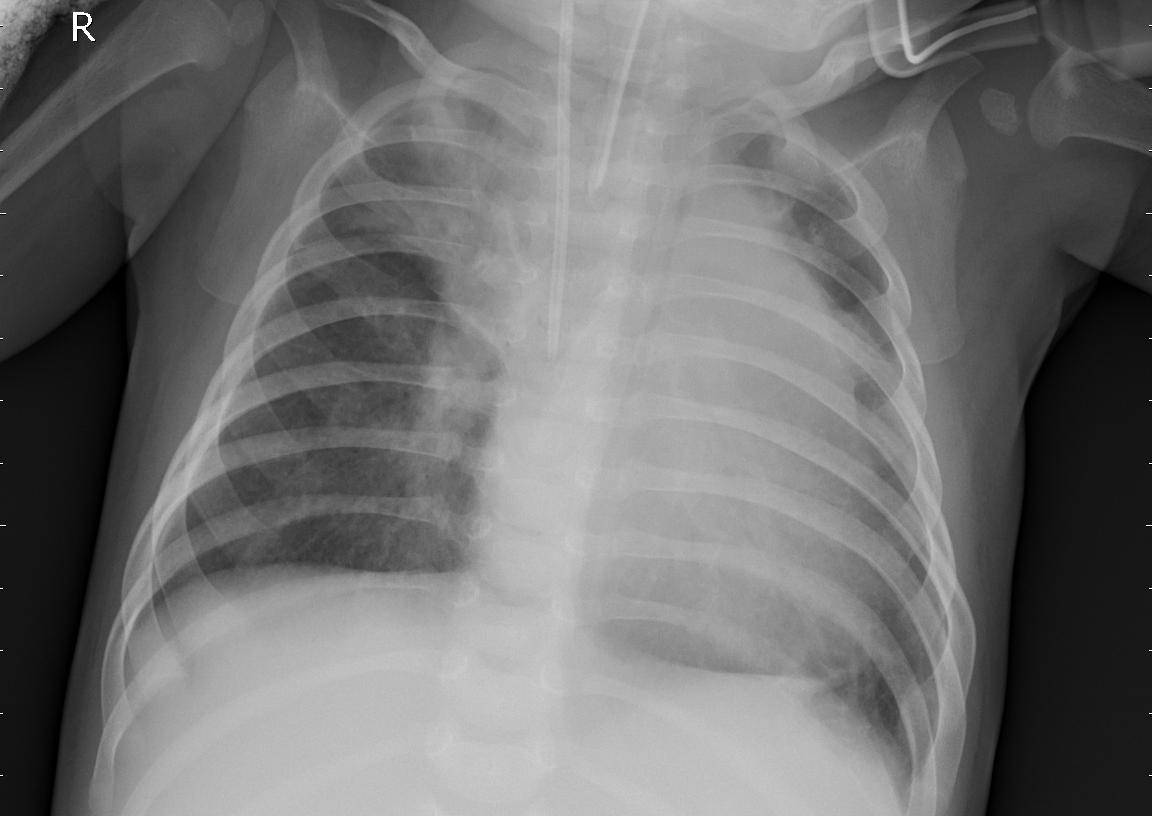
Diagnosis: PNEUMONIA